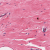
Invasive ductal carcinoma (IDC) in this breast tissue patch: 0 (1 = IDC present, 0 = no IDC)